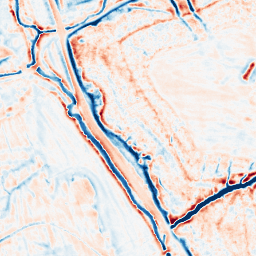
Category: edge_preserving
Decomposition family: bilateral
Decomposition parameters: d: 15
sigma_color: 50
sigma_space: 100
Upsampling method: linear_exact
Upsampling parameters: scale: 4
Upsampling scale: 4